Question:
[Left is the same page as the right, only the right shows all the elements flying out the top of the Fancybox after init of TinyMCE]
<URL>
My current setup has Fancybox using AJAX to load a PHP page. The page tabbing (seen above) is achieved by stacking DIVs and bringing the requested one forward when onclick event for one of the LIs in the left navigation. All internal elements are absolute-positioned with top/bottom and left/right defined. This setup works fine when TinyMCE is out of the picture.
When I initialize TinyMCE, all hell breaks loose. I have occasionally gotten it to load properly (on multiple browsers), but for the most part it does something like the image in the top right. I've been Googling for hours with no luck. I don't even know where to start with this. Any suggestions would be great!
HTML:
'''
<div id="popup">
<header>
<a id="admin-link" class="fancybox" href="/dev/sbir/inc/login.php">[login]</a>
<h1 id="head">Promote Value of SBIR</h1>
</header>
<ul id="nav">
<li onclick="javascript:shiftUpContent(&quot;content_0&quot;);"><a href="#">Provide Success Stories</a></li>
<li id="last"></li>
</ul>
<div id="content">
<div class="content" id="start">
<h1>Directions</h1>
<p>To view information on Promote Value of SBIR, select one of the sub-categories to the left.</p>
</div>
<div id="content_0" class="content">
<h1>Provide Success Stories</h1>
<p>Give Overview Presentation</p>
<ul>
<li>It is a typical government contract</li>
<li>It is competitive and I have to "beat someone else out"</li>
<li>I don't have a chance against the big government contractors</li>
</ul>
<p>Other promotional strategies could include:</p>
<ul>
<li>Conversations with current/past award winners</li>
<li>Dr. Google assignments or in vivo browsing with client</li>
</ul>
<h2>Training Classes</h2>
<p>Search "SBIR Training", "SBIR Conferences", "SBIR Calendar" or "SBIR and name of an agency i.e. USDA, Navy, Army, etc" Some SBIR consultants give training classes from time to time as a way to solicit clients.</p>
<h2>External Content</h2>
<p><span style="text-decoration: underline;"><a href="/dev/sbir/www.zyn.com" target="_blank">www.zyn.</a>com</span><br> <a href="/dev/sbir/www.sbir.gov" target="_blank">www.sbir.guv</a></p>
</div>
</div>
'''
JavaScript:
'''
/* navigate through tabs of pop-up */
function shiftUpContent(id){
topContent.style.zIndex = '5';
if((topContent = document.getElementById(id)) === null){ return; }
topContent.style.zIndex = '9998';
}
'''
jQuery Plugin Init:
'''
$(document).ready(function() {
$(".fancybox").fancybox({
fitToView : true,
nextClick : false,
closeClick : false,
arrows : false,
mouseWheel : false,
width : '773px',
height : '630px',
type : 'ajax',
beforeShow : function(){
topContent = document.getElementById("start");
document.title = titleRoot;
$("#popup .fancybox").fancybox({
fitToView : true,
autoSize : true,
nextClick : false,
closeClick : false,
arrows : false,
mouseWheel : false,
type : 'iframe',
ajax : {
type : 'POST',
cache : false,
success : function(data){
$.fancybox(data);
}
}
});
tinyMCE.init({
mode : "textareas",
relative_urls : false,
constrain_menus : true
});
}
});
});
'''
I've tried to strip out as much irrelevant code as I can, but not knowing the problem, it's difficult to know what needs to be left in.
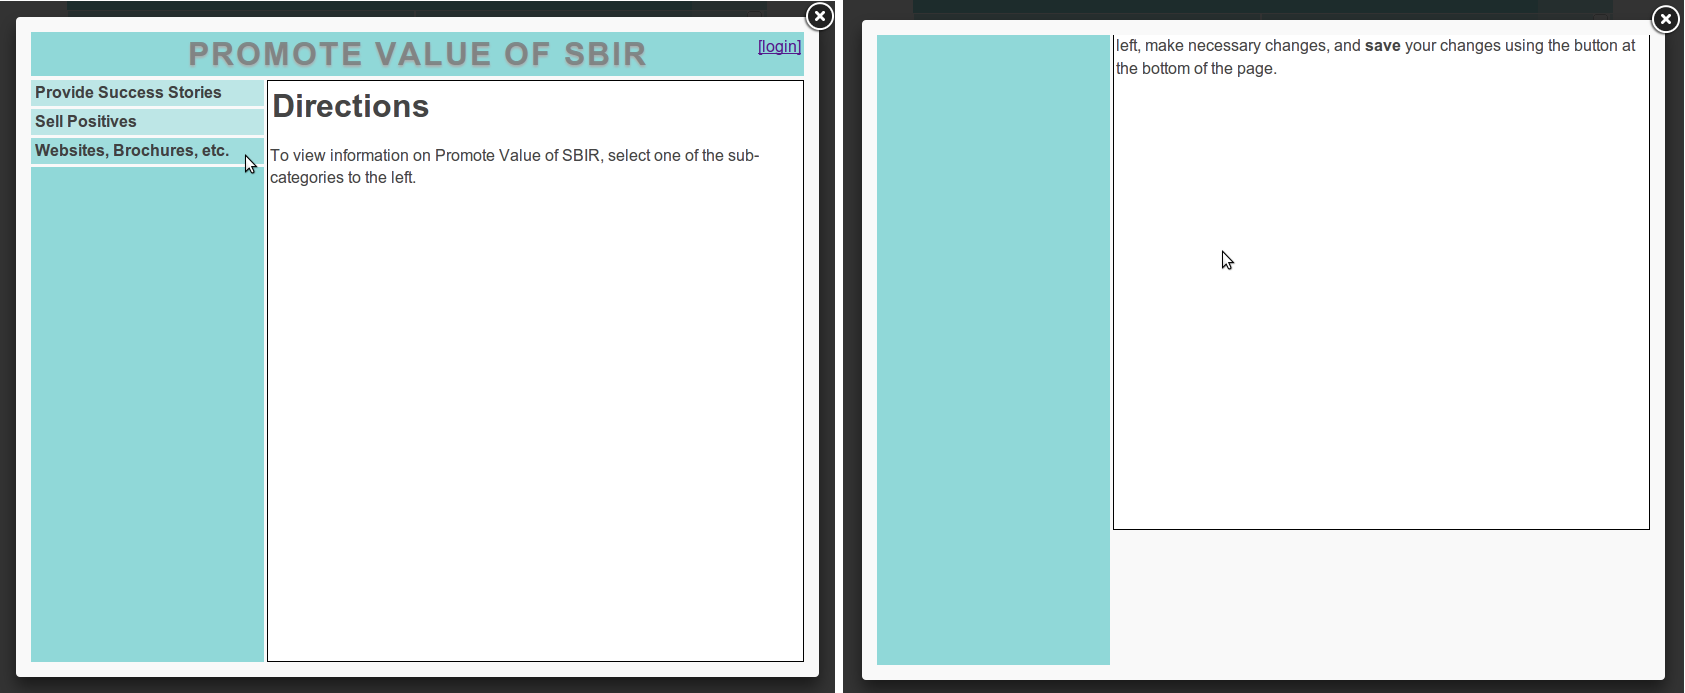
Answer: Well, after about 7 hours total of debugging I still have nothing. Sometimes the setup works, sometimes not.
My fix ended up being to return to iframe instead of AJAX to load the fancyboxes. Having the TinyMCE instances completely isolated from the parent page means that they completely die each time a fancybox is closed ( and everything works like a dream. I'm going to have to go with that.
Using this code:
'''
var i, t = tinyMCE.editors;
for (i in t){
if (t.hasOwnProperty(i)){
t[i].remove();
}
}
'''
I was able to remove all instances beforeClose on the fancybox, but it didn't seem to make a difference in solving my problem.